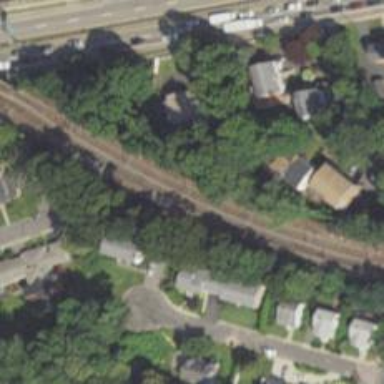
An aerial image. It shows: Light rail electrified with contact line.